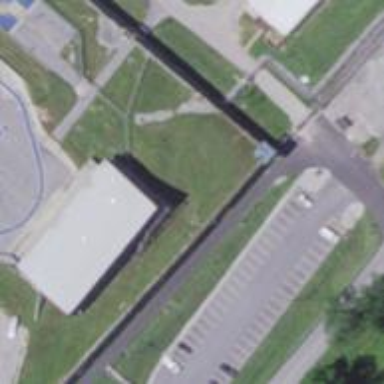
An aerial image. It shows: Prison building with gabled roof.